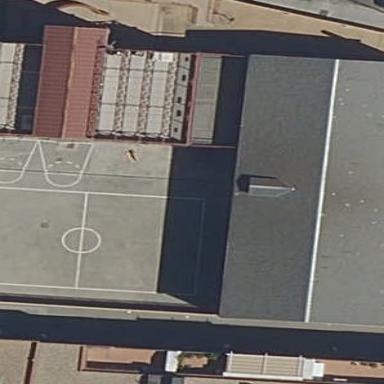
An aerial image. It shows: School building.